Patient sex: M
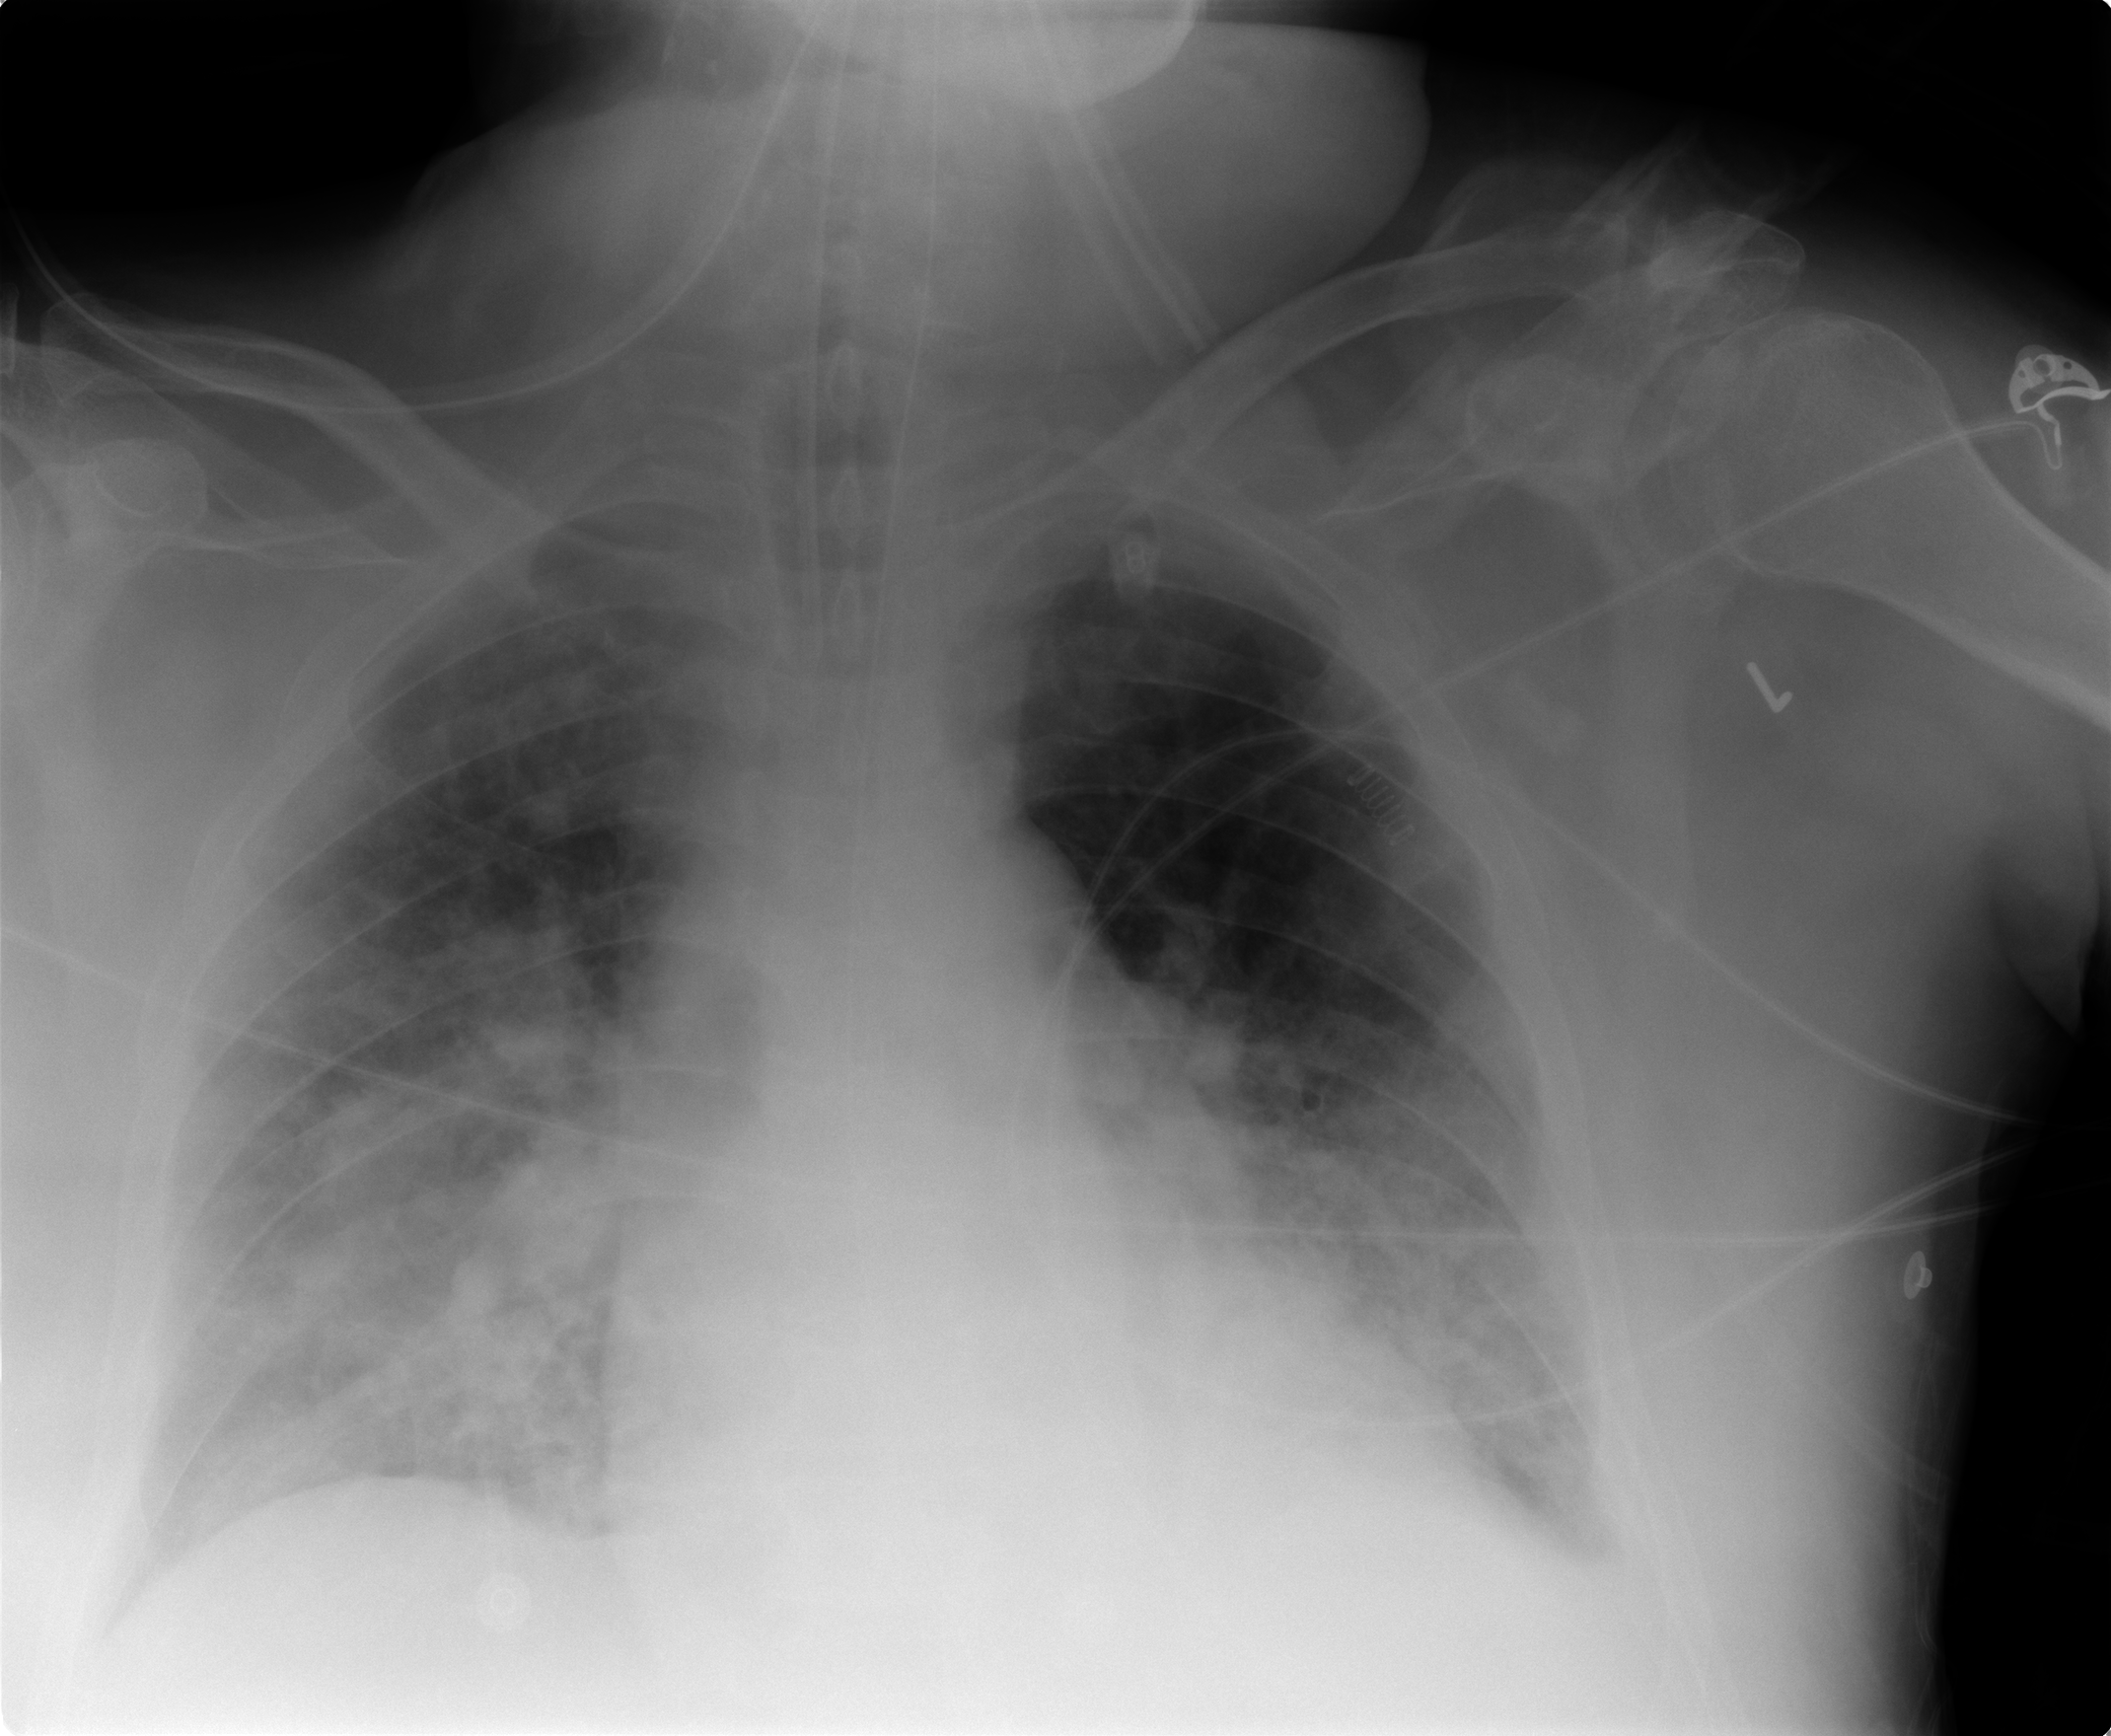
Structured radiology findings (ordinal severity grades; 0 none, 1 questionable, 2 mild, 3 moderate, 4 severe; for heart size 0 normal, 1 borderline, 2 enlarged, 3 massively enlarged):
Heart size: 2
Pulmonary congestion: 2
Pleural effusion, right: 0
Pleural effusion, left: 1
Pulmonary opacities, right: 3
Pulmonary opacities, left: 2
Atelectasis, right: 2
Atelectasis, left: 2